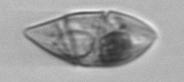
Label: Gyrodinium